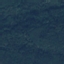
Land use / land cover class: Forest